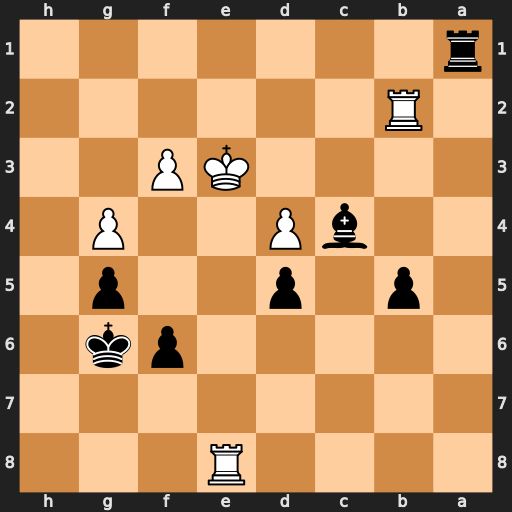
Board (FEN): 4R3/8/5pk1/1p1p2p1/2bP2P1/4KP2/1R6/r7
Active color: b
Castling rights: -
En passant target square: -
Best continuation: Re1+ Kd2 Rxe8